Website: macys
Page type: payment
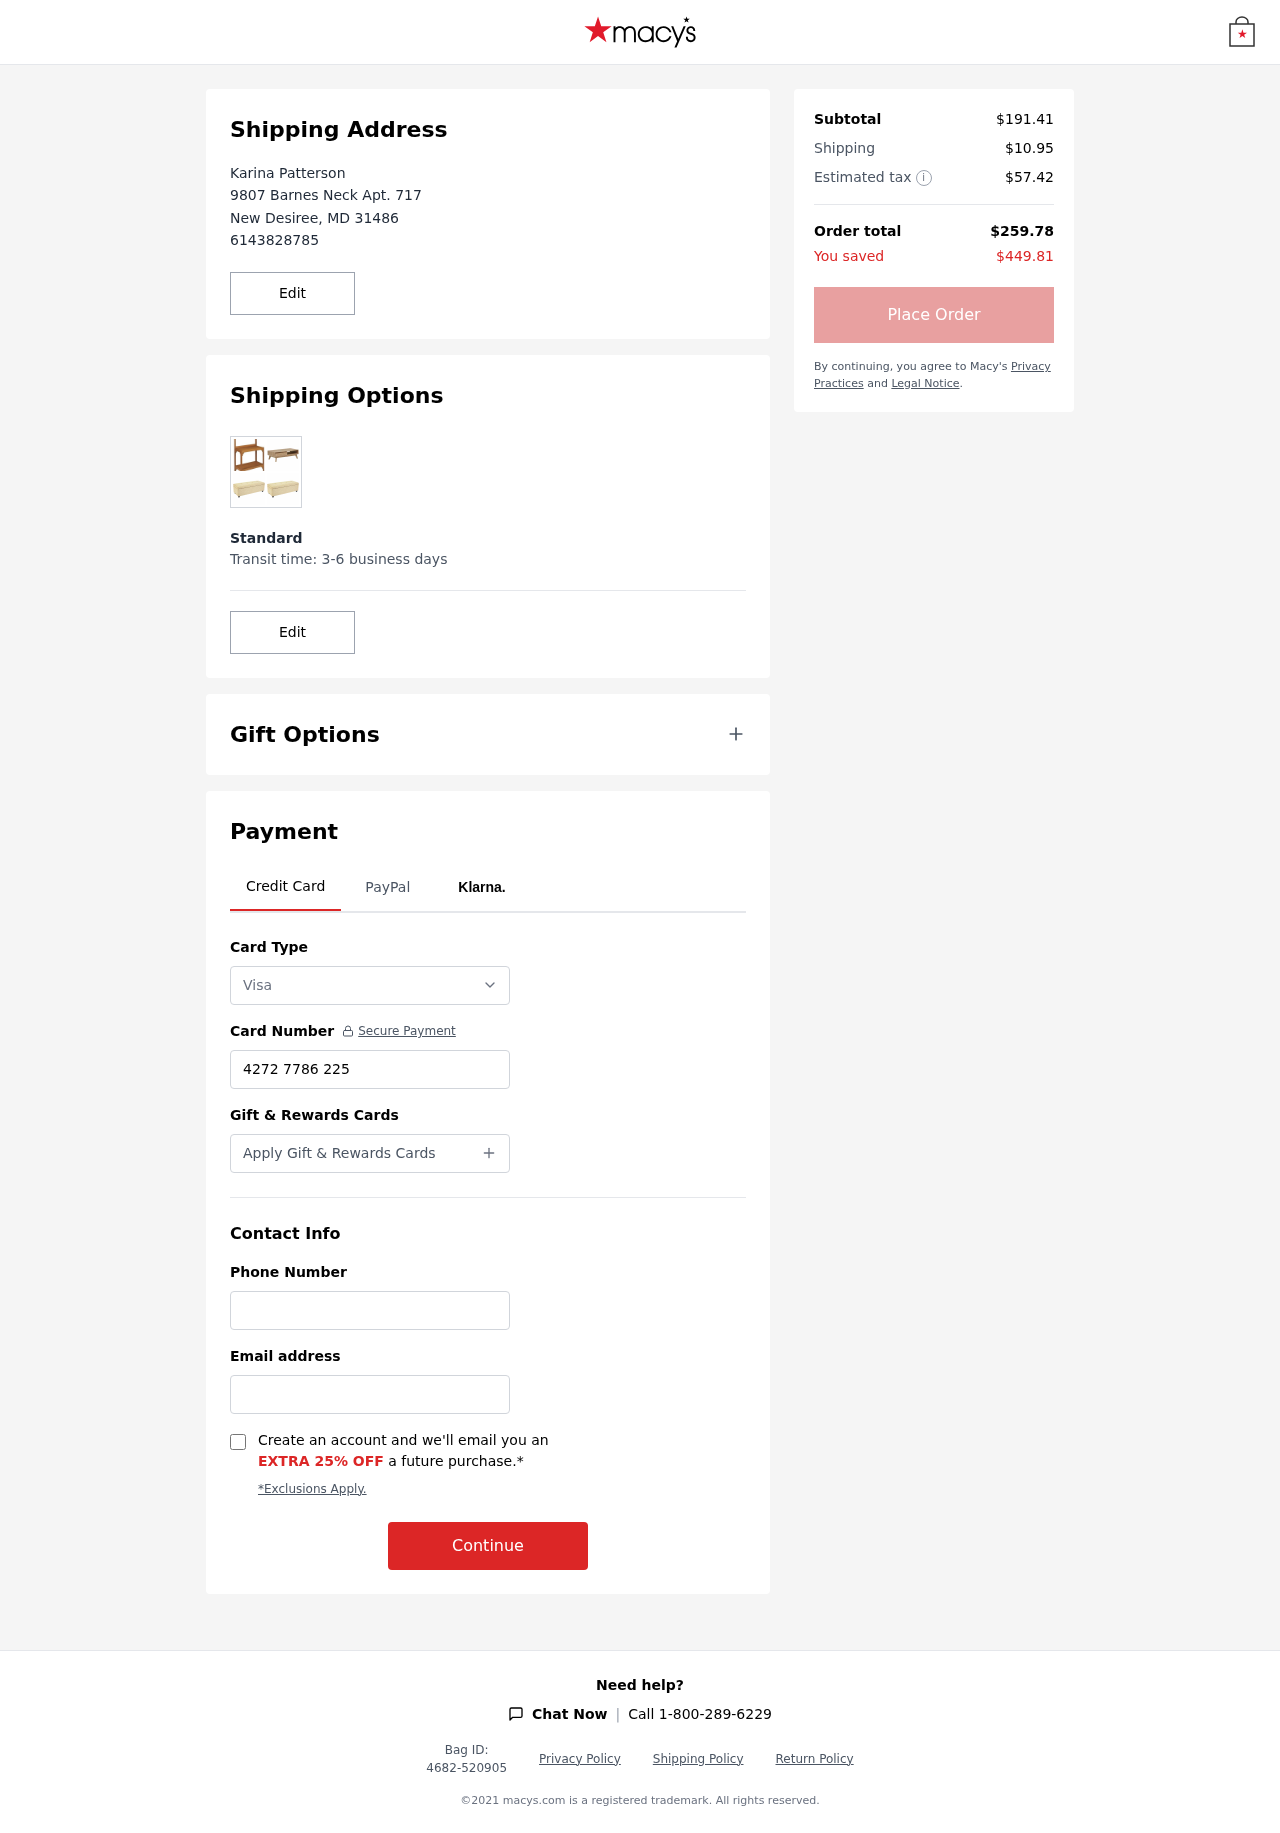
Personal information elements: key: PII_CARD_NUMBER
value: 4272 7786 2253 9181
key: PII_CARD_TYPE
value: Visa
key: PII_CITY
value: New Desiree
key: PII_EMAIL
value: karinapatterson@yahoo.com
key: PII_FULLNAME
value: Karina Patterson
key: PII_PHONE
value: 6143828785
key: PII_POSTCODE
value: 31486
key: PII_STATE_ABBR
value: MD
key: PII_STREET
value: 9807 Barnes Neck Apt. 717
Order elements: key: ORDER_SUBTOTAL
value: $191.41
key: ORDER_SHIPPING_COST
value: $10.95
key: ORDER_TAX
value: $57.42
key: ORDER_TOTAL
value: $259.78
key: ORDER_SAVINGS
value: $449.81